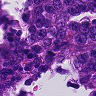
Metastatic tissue present: yes